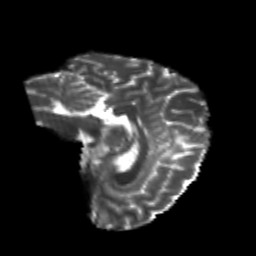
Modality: T2w
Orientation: sagittal
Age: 22
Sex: female
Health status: healthy
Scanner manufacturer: philips
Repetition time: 7.388 s
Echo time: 0.08599 s